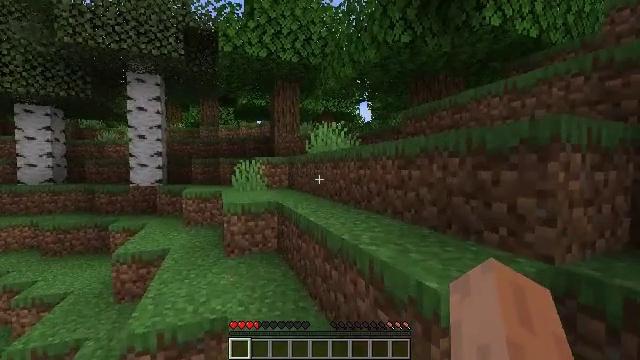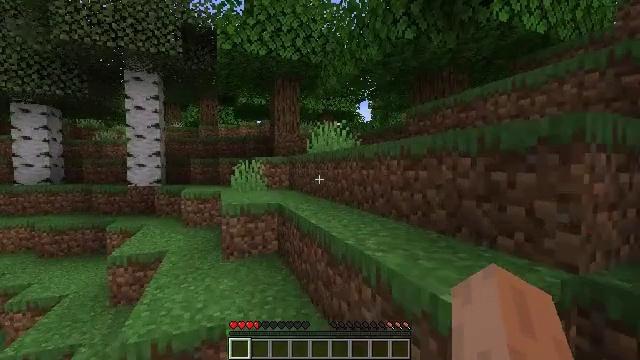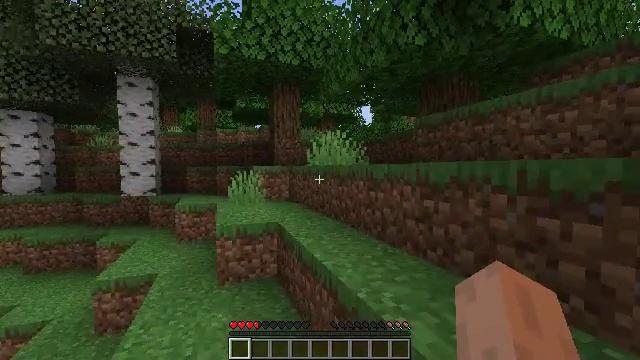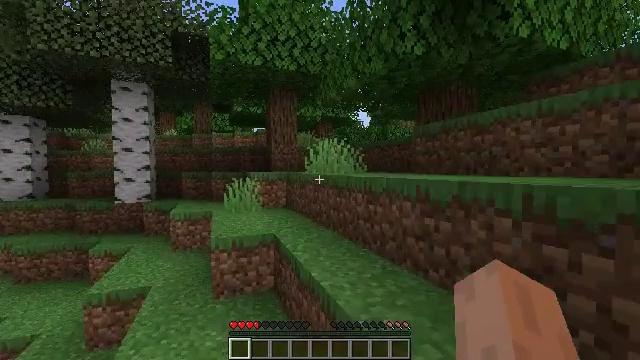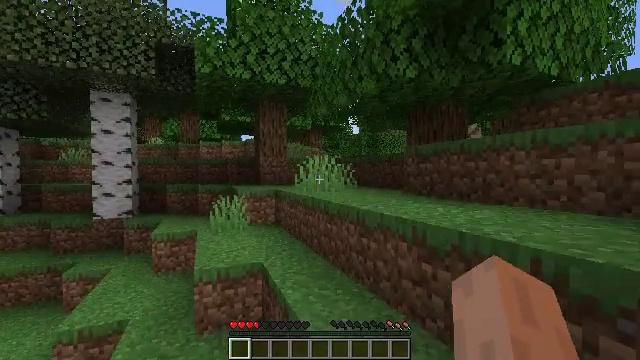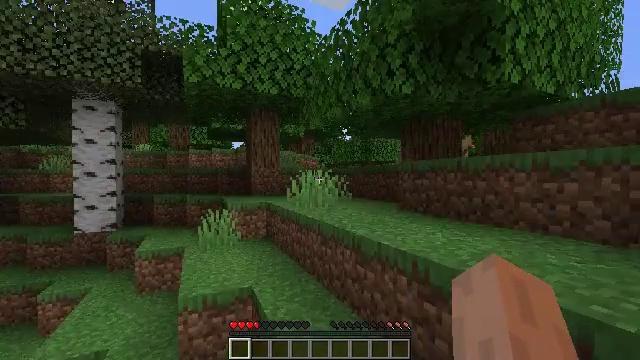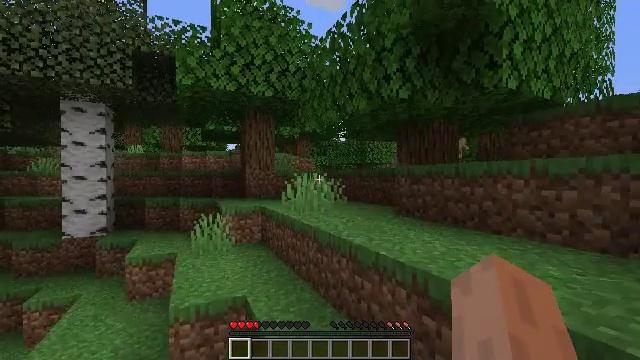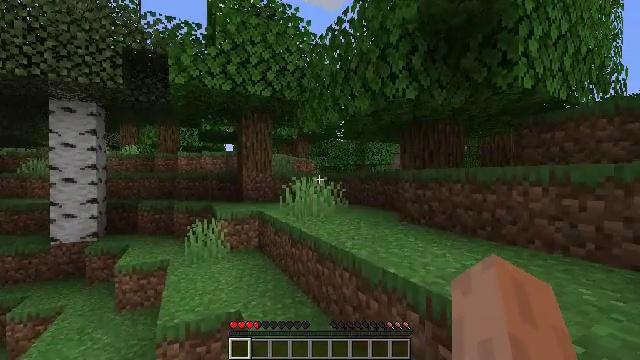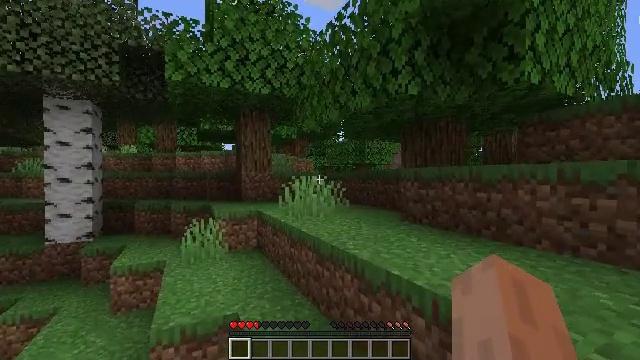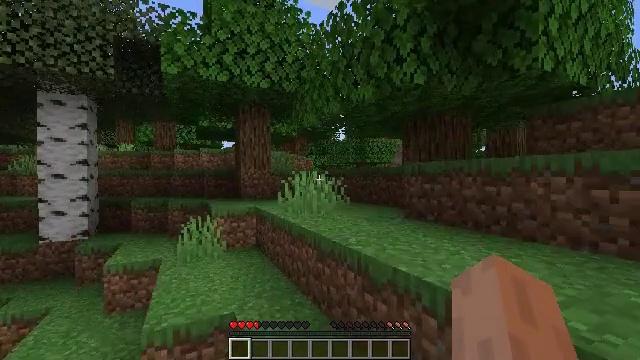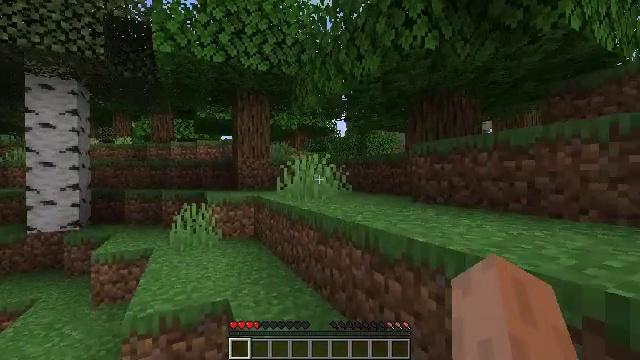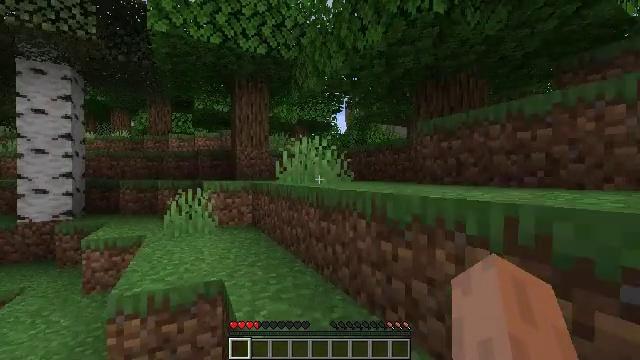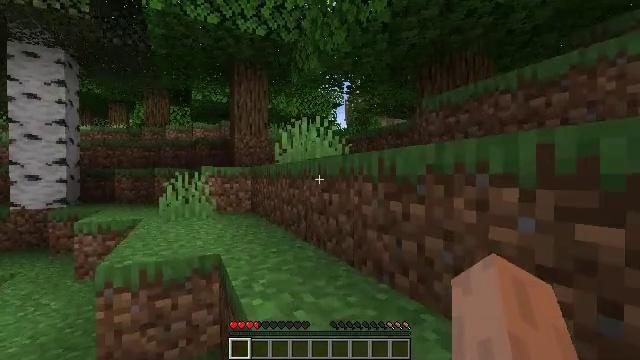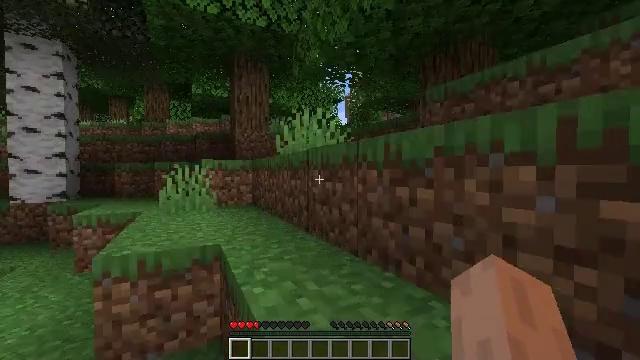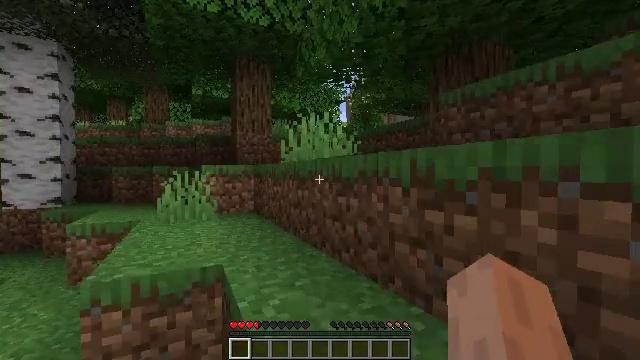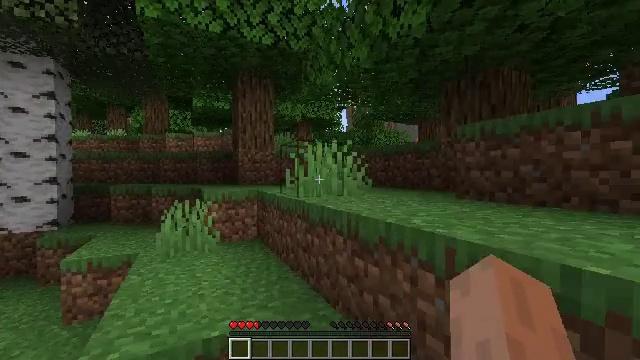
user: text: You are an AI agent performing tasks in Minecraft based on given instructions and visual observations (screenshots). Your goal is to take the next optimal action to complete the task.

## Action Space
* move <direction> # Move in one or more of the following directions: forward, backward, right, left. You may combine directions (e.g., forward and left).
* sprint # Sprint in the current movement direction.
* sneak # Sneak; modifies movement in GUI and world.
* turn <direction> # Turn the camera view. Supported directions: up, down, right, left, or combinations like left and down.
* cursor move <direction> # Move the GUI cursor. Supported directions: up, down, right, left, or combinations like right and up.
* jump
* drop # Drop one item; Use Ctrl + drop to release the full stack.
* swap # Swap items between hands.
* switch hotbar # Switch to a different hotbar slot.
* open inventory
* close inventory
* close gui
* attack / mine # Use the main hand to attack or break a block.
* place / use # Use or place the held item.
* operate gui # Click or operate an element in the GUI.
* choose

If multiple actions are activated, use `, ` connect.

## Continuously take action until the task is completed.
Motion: motion action
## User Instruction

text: Hunt a pig.
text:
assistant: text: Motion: move forward, sprint, jump
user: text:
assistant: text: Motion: move forward, sprint, jump
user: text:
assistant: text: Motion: move forward, sprint, jump
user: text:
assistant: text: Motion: move forward, sprint, turn right, jump
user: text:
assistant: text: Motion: move forward, sprint, turn right, jump
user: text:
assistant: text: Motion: move forward, sprint, turn right, jump
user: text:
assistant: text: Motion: move forward, sprint, jump
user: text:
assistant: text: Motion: move forward, sprint, jump
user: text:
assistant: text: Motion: move forward, sprint, jump
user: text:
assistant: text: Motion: move forward, sprint, jump
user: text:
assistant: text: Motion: move forward, sprint, jump
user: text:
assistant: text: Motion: move forward, sprint, jump
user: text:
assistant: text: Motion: move forward, sprint, jump
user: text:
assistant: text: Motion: move forward, sprint, jump
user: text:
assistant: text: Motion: move forward, sprint, jump
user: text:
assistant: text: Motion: move forward, sprint, jump
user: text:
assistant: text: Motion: move forward, sprint, turn down, jump
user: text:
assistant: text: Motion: move forward, sprint, turn left and down, jump
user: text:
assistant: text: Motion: move forward, sprint, turn left, jump
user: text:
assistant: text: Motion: move forward, sprint, jump
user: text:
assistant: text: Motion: move forward, sprint, jump
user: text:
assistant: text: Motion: move forward, sprint, jump
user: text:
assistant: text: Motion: move forward, sprint, jump
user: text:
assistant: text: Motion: move forward, sprint, jump
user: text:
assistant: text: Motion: move forward, sprint, jump
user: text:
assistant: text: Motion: move forward, sprint, jump
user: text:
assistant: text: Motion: move forward, sprint, jump
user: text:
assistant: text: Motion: move forward, sprint, jump
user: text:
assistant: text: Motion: move forward, sprint, jump
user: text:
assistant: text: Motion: move forward, sprint, jump